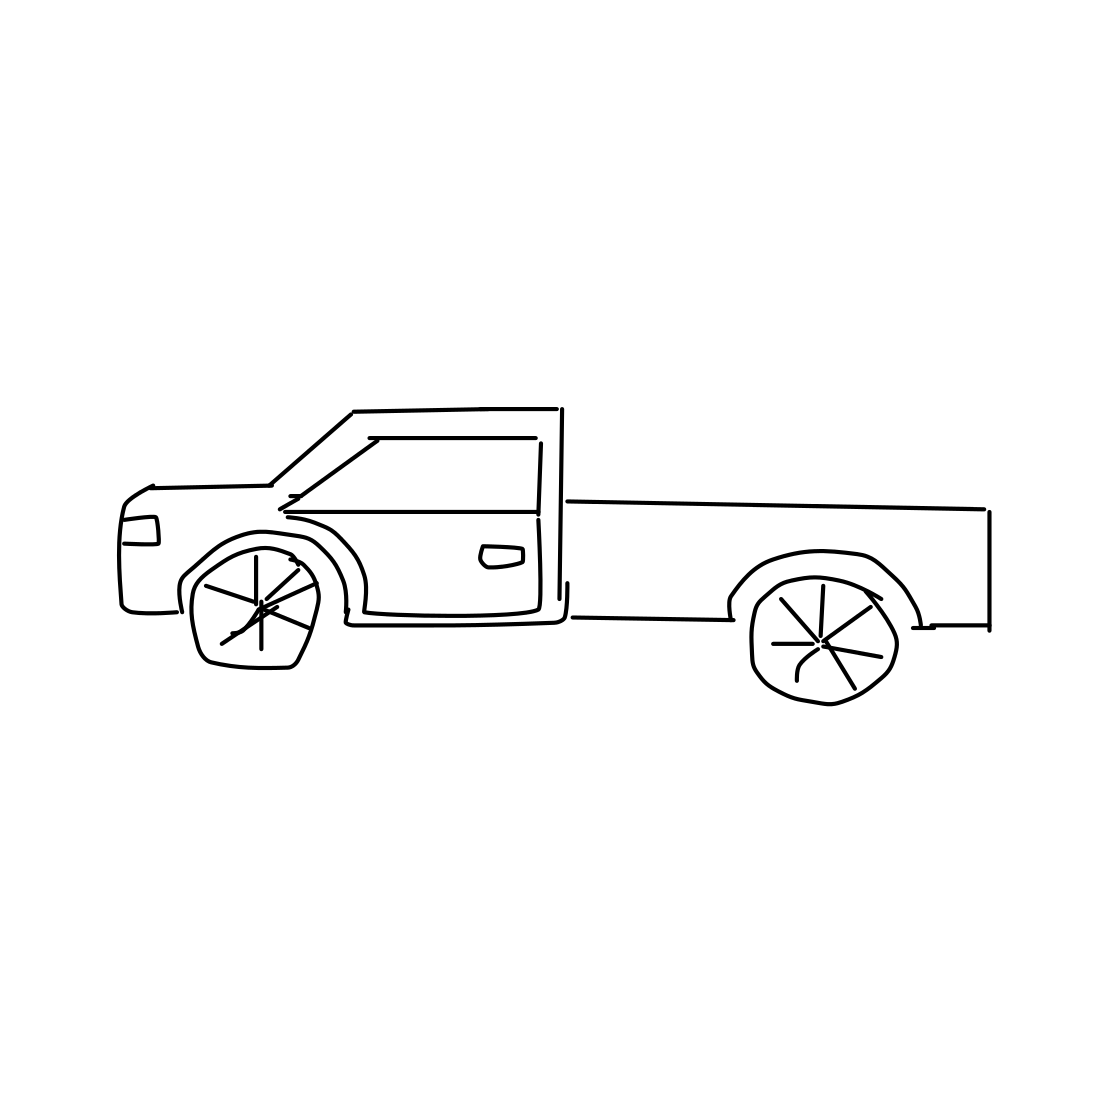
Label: pickup truck